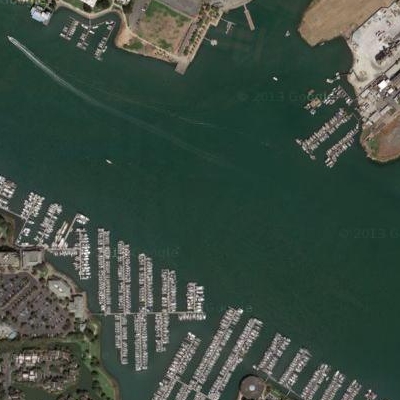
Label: RiverLake